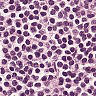
Metastatic tissue present: no